Question: I am just looking for a way to change color of only Vue directives in Visual Studio Code.

Is it possible with theming VSCode?
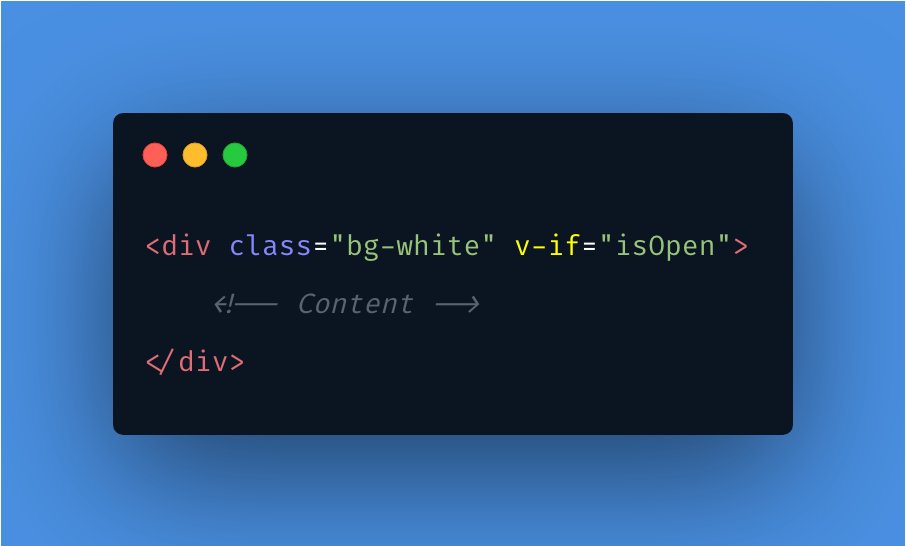
Answer: You can use the extension <URL>
Add this to your 'settings.json'
'''
"highlight.regexes": {
"( v-[a-zA-Z0-9]+)(=)(".+?")": {
"regexFlags": "g",
"filterLanguageRegex": "html",
"decorations": [
{ "color": "yellow" },
{ "color": "white" },
{ "color": "green" }
]
}
}
'''
You have to change the colors for your theme.
You can change the regex after the 'v-' to include other characters if needed.